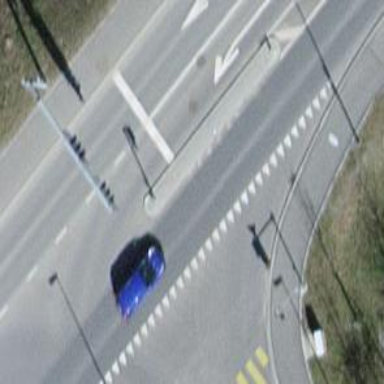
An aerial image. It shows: Primary road with asphalt surface.